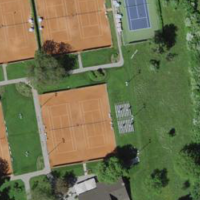
EUNIS habitat code: 53
Species observed at this site:
Thecla betulae